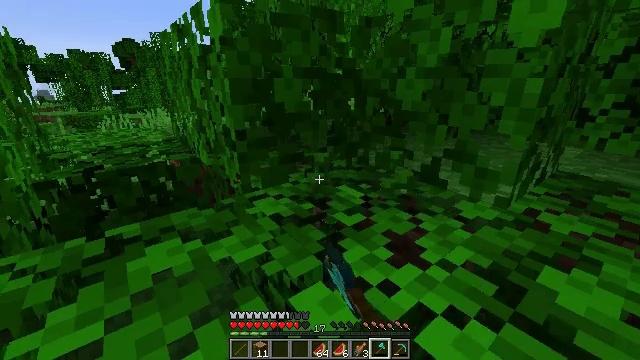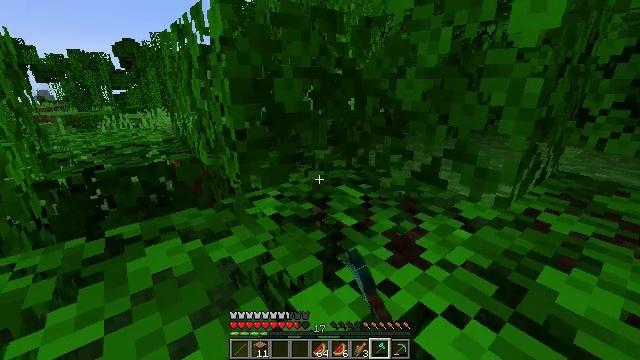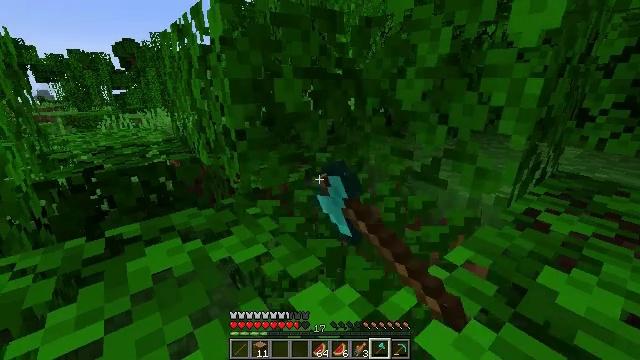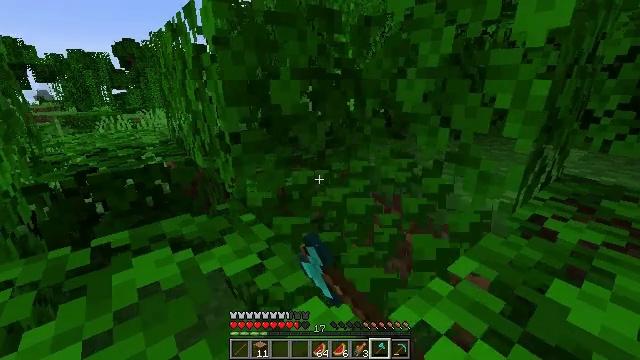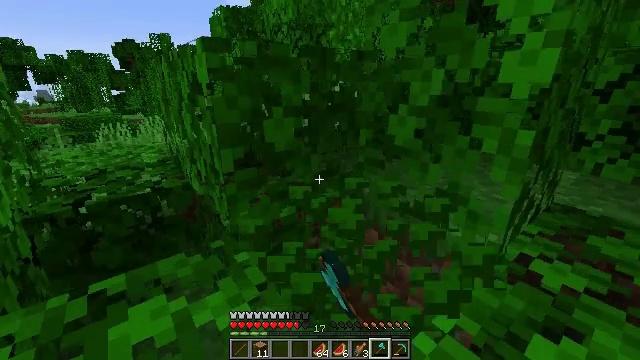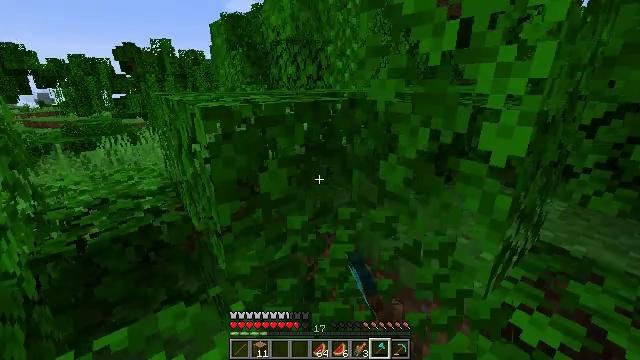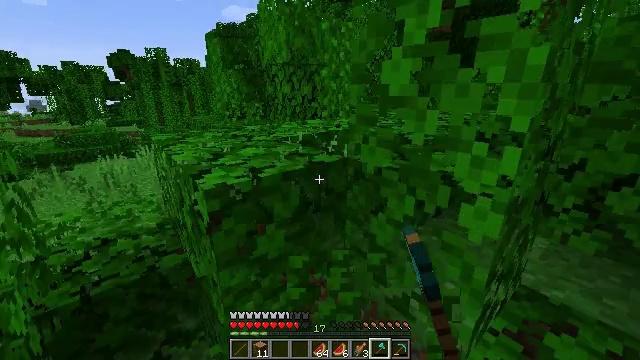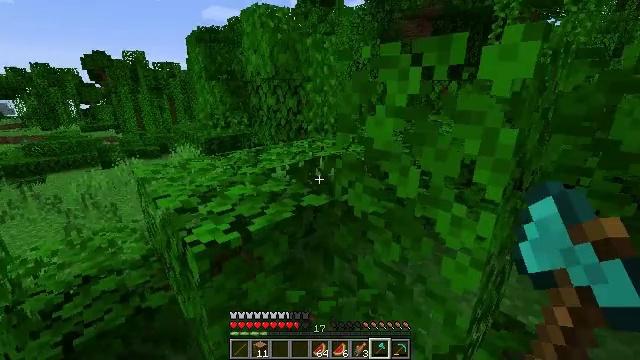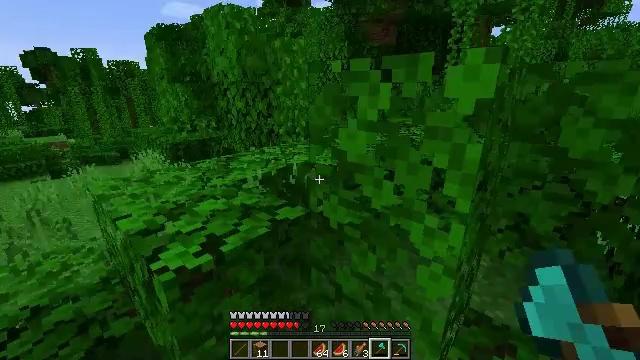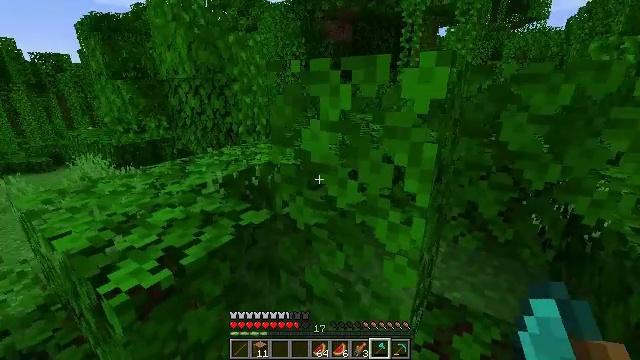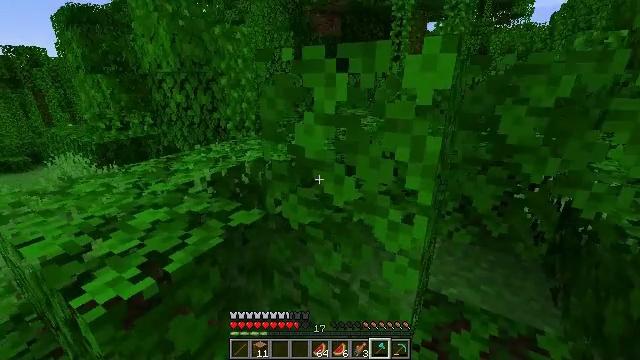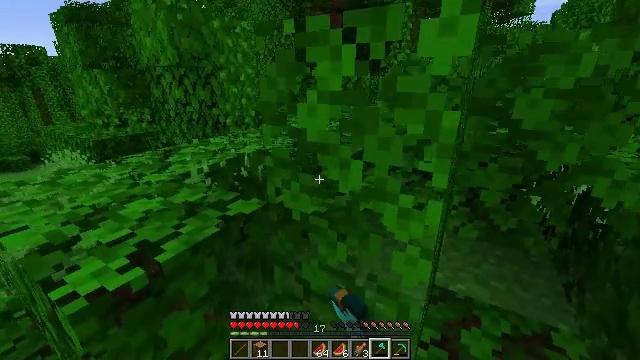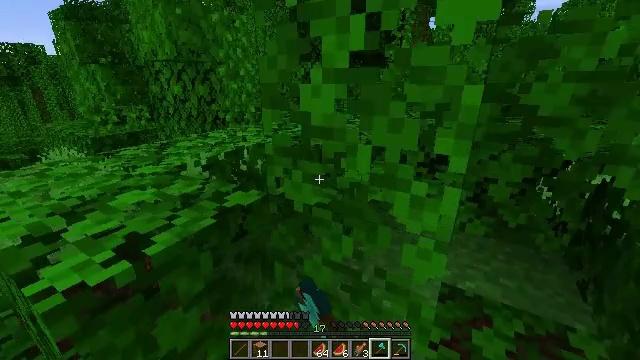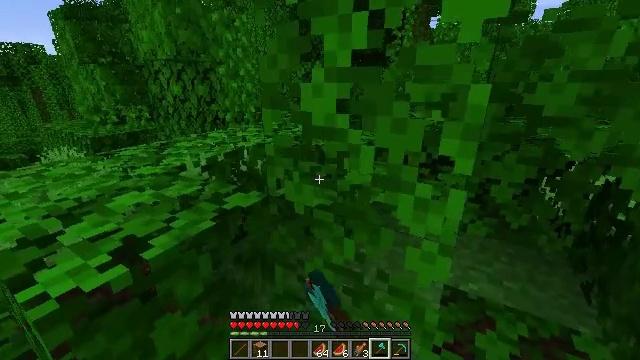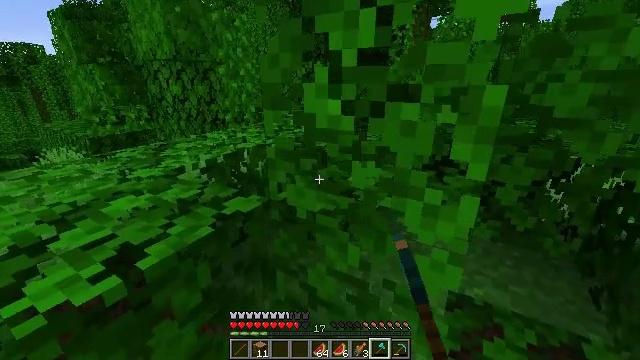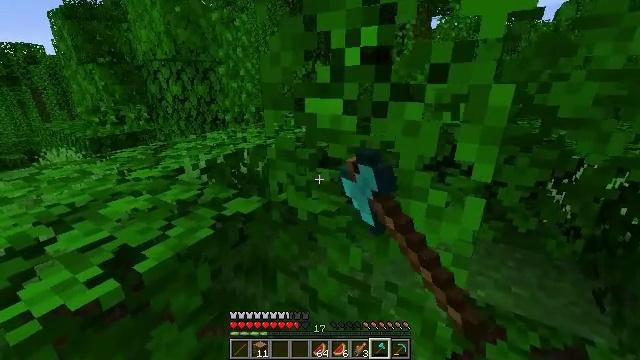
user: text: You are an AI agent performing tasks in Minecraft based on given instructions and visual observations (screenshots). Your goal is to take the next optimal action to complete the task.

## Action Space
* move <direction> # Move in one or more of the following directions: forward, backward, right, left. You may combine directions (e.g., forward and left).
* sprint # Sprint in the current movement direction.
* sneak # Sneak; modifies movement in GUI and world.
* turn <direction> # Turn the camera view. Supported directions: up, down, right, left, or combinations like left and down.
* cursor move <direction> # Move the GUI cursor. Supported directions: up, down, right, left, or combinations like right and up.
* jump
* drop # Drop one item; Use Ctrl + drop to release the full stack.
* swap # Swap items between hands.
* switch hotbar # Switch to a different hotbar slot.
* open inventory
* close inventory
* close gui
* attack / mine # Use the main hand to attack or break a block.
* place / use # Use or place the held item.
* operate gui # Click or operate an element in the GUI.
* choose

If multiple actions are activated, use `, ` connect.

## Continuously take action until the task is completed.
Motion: motion action
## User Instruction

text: Trim the tree by mining oak leaves.
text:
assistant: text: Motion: attack / mine
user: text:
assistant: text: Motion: attack / mine
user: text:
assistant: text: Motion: move forward, attack / mine
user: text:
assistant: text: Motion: move forward, attack / mine, jump
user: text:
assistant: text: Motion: move forward, jump
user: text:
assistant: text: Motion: move forward, turn right and up, jump
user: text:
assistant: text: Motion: move forward, turn right, jump
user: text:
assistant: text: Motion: move forward, turn right, jump
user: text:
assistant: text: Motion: move forward, turn right, jump
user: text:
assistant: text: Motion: turn right, attack / mine
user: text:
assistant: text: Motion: attack / mine
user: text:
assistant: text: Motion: attack / mine
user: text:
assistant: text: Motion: attack / mine
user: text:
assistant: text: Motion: attack / mine
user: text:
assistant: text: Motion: attack / mine
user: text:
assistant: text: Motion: attack / mine
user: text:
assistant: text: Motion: attack / mine
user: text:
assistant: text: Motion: attack / mine
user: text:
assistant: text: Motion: turn right and up, attack / mine
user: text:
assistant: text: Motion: turn right and up, attack / mine
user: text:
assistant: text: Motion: turn right, attack / mine
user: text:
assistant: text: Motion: attack / mine
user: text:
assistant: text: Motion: attack / mine
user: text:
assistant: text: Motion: attack / mine
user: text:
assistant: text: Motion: attack / mine
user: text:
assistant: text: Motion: turn right, attack / mine
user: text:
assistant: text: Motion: turn right and up, attack / mine
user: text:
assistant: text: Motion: turn right and up, attack / mine
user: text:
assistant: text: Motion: turn right, attack / mine
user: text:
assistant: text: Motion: turn right and up, attack / mine